Current action and preconditions to check: trajectory_clear

Your task: For each precondition in the list above, predict whether it will hold at this action.

Consider the current scene as observed from the mobile robot's camera, and analyze the predicted future states of all dynamic agents (e.g., people, animals, vehicles, or any moving entities) within the NEXT SECOND.

IMPORTANT: Only answer "very likely" if you are absolutely certain—based on strong, clear evidence—that a dynamic agent will violate the precondition in the predicted future state. Do NOT answer "very likely" for unlikely, ambiguous, or low-probability risks.

Ask yourself for each precondition: Is there a high probability, with clear and convincing evidence, that the predicted future states of any dynamic agent will interfere with the predicted future state of the currently executing action within the NEXT SECOND, causing that precondition to fail?

Assess the risk level based on these predictions. Use "likely" or "very likely" if motions create a clear risk of interference.

Use "neutral" or "improbable" if agents are nearby but their predicted paths are clearly diverging or non-conflicting.

Failure Risk Categories: "very improbable", "improbable", "neutral", "likely", "very likely"

Answer Format: Output ONLY the probability_of_failure value from these categories: "very improbable", "improbable", "neutral", "likely", "very likely"

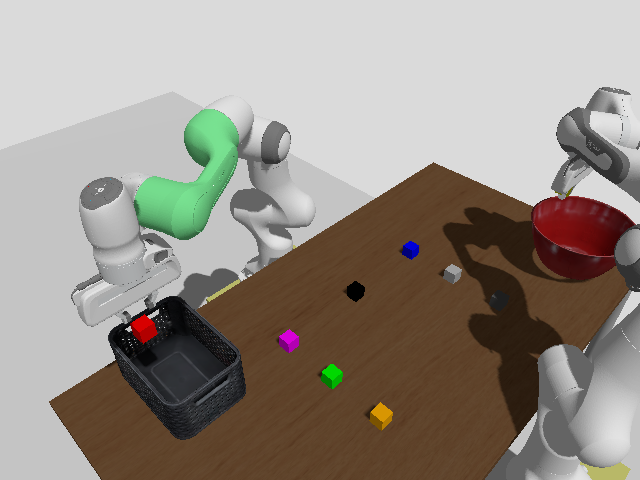

Answer: very improbable